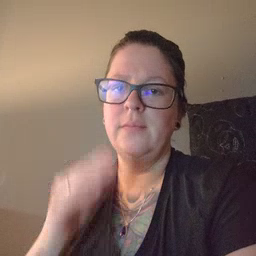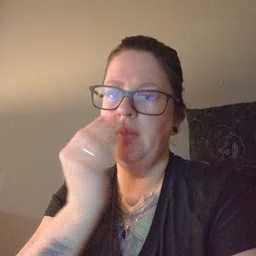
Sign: flower